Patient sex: F
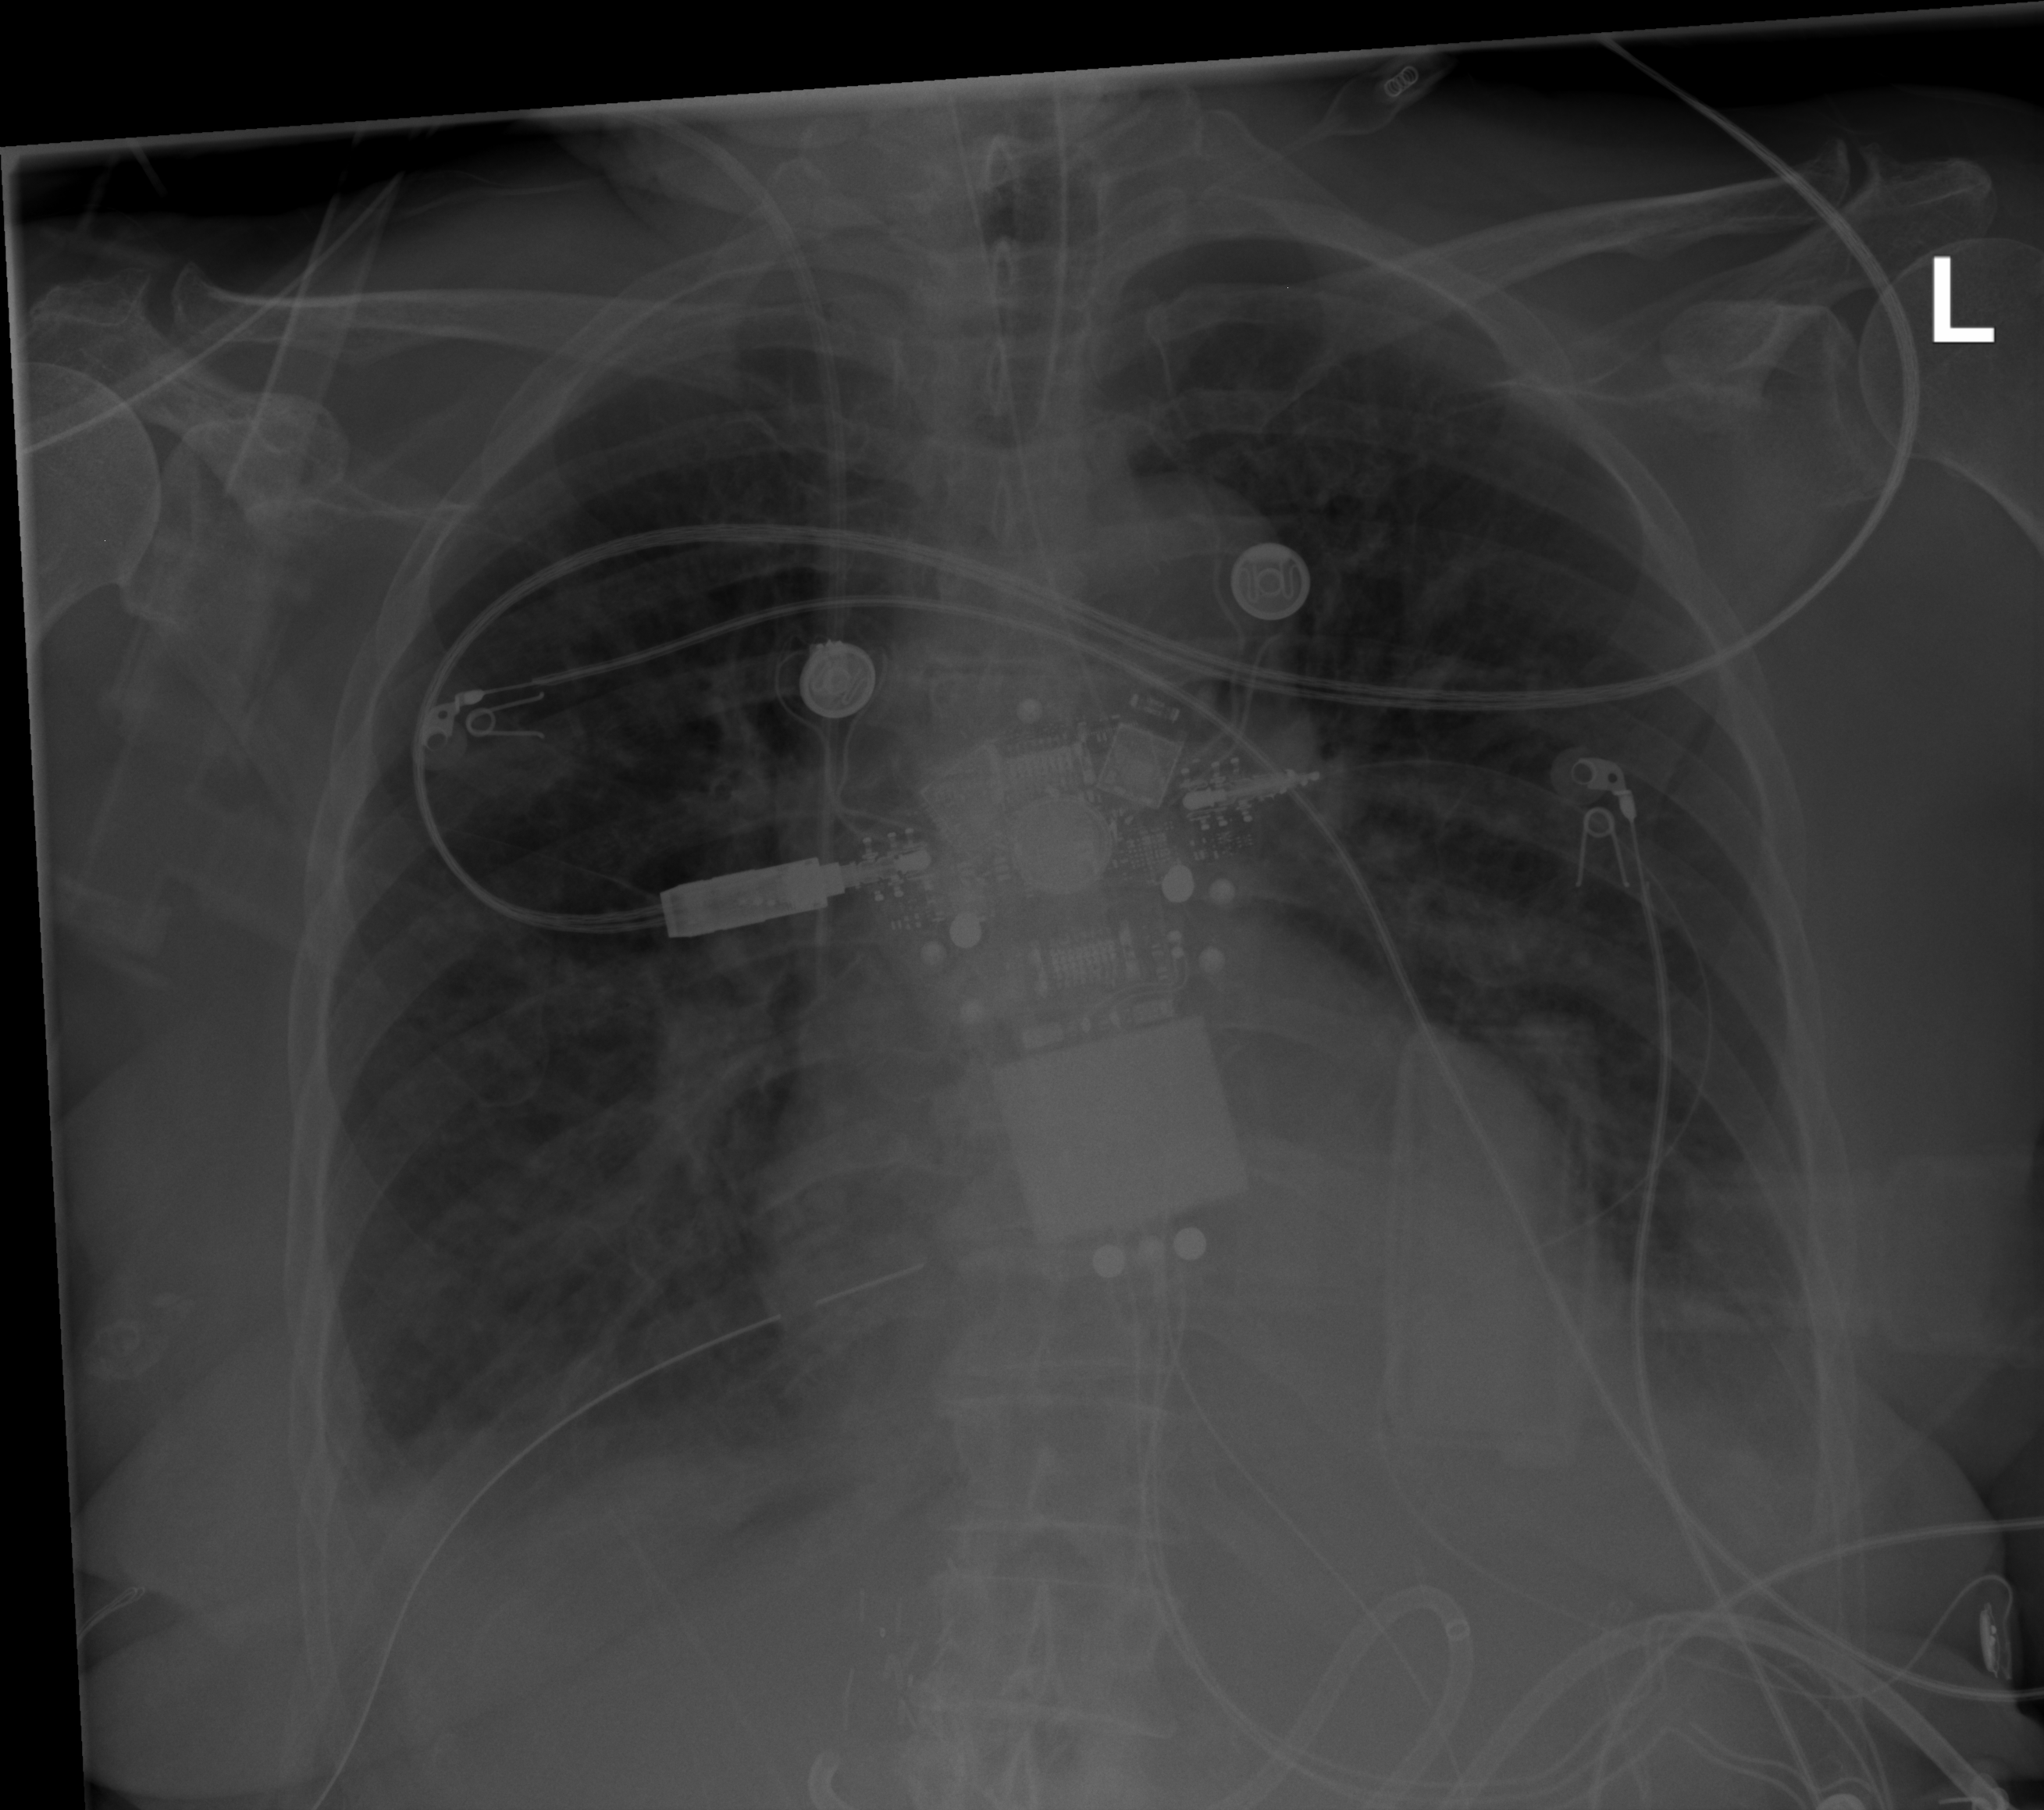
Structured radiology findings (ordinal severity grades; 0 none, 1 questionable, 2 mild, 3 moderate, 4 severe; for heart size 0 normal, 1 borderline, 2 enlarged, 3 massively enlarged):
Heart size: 0
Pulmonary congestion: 1
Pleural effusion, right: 2
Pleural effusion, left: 2
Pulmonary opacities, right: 0
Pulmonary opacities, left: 0
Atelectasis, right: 0
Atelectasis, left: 0